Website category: movie
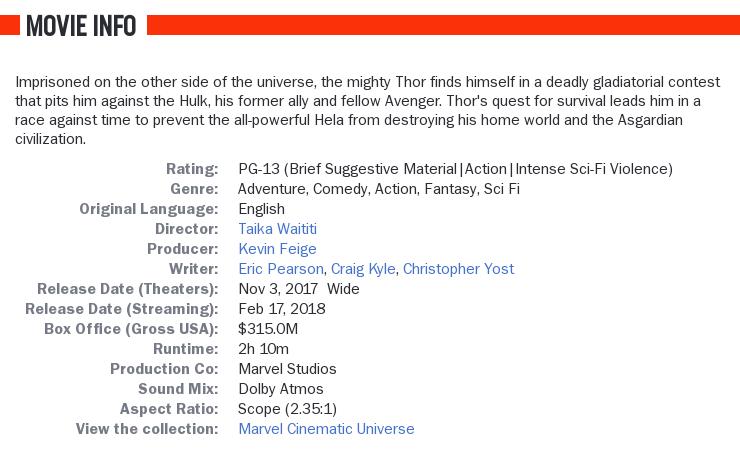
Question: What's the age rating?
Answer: PG-13 (Brief Suggestive Material|Action|Intense Sci-Fi Violence)

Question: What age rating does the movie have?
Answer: PG-13 (Brief Suggestive Material|Action|Intense Sci-Fi Violence)

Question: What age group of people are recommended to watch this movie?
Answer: PG-13 (Brief Suggestive Material|Action|Intense Sci-Fi Violence)

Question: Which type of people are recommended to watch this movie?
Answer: PG-13 (Brief Suggestive Material|Action|Intense Sci-Fi Violence)

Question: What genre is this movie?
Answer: adventure, comedy, action, fantasy, sci fi

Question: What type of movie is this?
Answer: adventure, comedy, action, fantasy, sci fi

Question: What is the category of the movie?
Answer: adventure, comedy, action, fantasy, sci fi

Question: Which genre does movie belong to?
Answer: adventure, comedy, action, fantasy, sci fi

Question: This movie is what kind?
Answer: adventure, comedy, action, fantasy, sci fi

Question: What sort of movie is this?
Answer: adventure, comedy, action, fantasy, sci fi

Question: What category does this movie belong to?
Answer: adventure, comedy, action, fantasy, sci fi

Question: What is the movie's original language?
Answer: English

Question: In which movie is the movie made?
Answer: English

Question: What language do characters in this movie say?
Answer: English

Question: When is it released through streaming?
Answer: Feb 17, 2018

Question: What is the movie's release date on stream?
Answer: Feb 17, 2018

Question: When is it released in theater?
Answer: Nov 3, 2017 wide

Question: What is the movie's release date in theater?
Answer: Nov 3, 2017 wide

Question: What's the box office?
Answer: $315.0M

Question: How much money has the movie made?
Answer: $315.0M

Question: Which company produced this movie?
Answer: Marvel Studios

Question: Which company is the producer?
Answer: Marvel Studios

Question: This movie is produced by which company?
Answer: Marvel Studios

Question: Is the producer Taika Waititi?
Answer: no

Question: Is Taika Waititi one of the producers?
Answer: no

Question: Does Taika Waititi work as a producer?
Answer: no

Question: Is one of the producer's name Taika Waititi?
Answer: no

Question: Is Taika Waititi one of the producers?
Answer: no

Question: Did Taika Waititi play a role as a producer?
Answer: no

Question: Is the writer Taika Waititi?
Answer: no

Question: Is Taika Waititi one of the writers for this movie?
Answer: no

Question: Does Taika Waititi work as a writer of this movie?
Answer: no

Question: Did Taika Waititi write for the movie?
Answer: no

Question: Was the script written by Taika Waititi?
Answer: no

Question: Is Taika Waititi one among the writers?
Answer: no

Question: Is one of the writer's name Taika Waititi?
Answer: no

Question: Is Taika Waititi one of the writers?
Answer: no

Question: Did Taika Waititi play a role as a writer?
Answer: no

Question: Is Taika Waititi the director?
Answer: yes

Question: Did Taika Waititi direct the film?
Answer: yes

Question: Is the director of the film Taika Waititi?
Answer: yes

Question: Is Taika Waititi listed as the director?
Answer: yes

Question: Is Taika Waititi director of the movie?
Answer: yes

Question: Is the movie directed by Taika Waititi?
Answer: yes

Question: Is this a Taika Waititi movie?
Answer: yes

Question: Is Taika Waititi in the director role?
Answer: yes

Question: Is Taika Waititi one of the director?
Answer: yes

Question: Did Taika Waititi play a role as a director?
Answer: yes

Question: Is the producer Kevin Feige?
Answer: yes

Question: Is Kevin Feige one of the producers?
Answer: yes

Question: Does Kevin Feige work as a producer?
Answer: yes

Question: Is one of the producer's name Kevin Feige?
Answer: yes

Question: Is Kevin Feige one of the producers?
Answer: yes

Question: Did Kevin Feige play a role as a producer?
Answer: yes

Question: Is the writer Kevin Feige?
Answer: no

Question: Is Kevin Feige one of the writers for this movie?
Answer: no

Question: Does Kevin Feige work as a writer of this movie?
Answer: no

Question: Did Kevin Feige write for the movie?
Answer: no

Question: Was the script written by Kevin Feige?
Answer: no

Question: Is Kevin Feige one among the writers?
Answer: no

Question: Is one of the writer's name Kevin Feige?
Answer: no

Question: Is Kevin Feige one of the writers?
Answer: no

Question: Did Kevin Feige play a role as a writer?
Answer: no

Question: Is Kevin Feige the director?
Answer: no